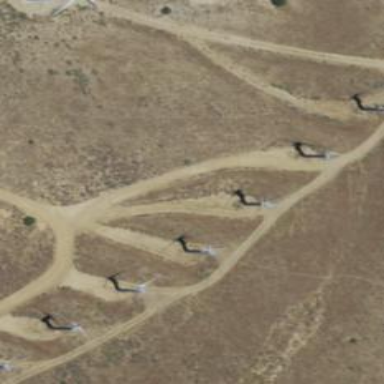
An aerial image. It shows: Wind turbine power generator.